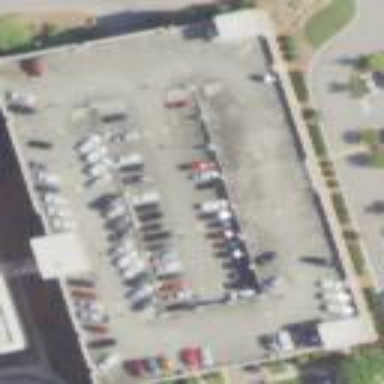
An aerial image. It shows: Multi-storey parking building.